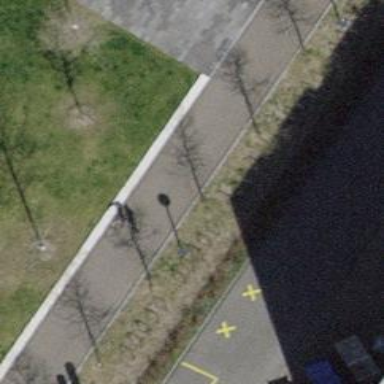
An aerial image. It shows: Bicycle parking area with stands available.